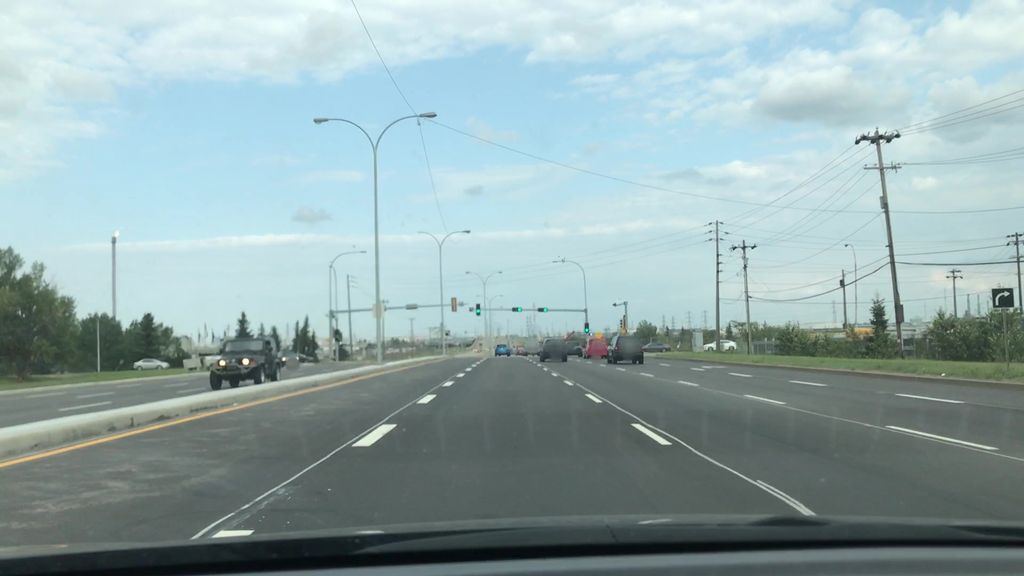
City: edmonton